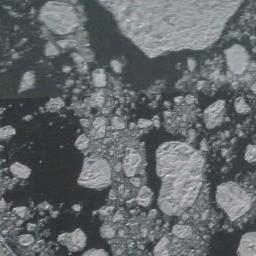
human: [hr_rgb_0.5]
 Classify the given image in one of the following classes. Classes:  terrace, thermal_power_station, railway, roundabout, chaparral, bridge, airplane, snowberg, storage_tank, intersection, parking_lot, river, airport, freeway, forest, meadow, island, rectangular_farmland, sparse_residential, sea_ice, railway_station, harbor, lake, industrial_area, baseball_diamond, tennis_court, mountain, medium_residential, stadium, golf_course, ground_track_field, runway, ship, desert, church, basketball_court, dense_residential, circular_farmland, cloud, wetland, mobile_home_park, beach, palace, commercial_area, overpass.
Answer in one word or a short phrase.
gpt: sea_ice